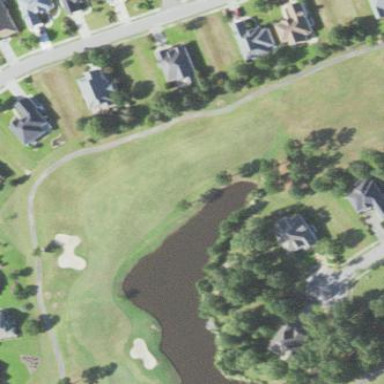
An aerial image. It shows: Water hazard on golf course.